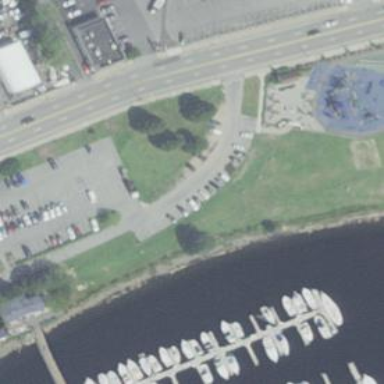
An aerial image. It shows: Parking area.